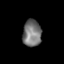
Tissue: lung
Cell type: Epithelial cells
Senescence score: 0.2234
Nuclear area (px): 489
Mean DAPI intensity: 117.953